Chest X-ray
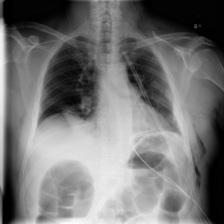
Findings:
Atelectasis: positive
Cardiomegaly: negative
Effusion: negative
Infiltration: negative
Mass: negative
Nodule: negative
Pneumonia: negative
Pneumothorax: positive
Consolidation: negative
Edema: negative
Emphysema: negative
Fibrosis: negative
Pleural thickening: negative
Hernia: negative